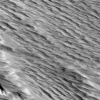
Atmospheric dust classification: not_dusty